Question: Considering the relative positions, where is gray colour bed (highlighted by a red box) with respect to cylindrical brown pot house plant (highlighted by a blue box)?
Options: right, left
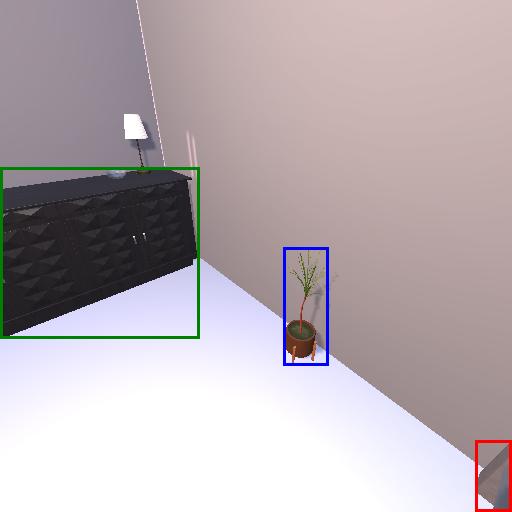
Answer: right